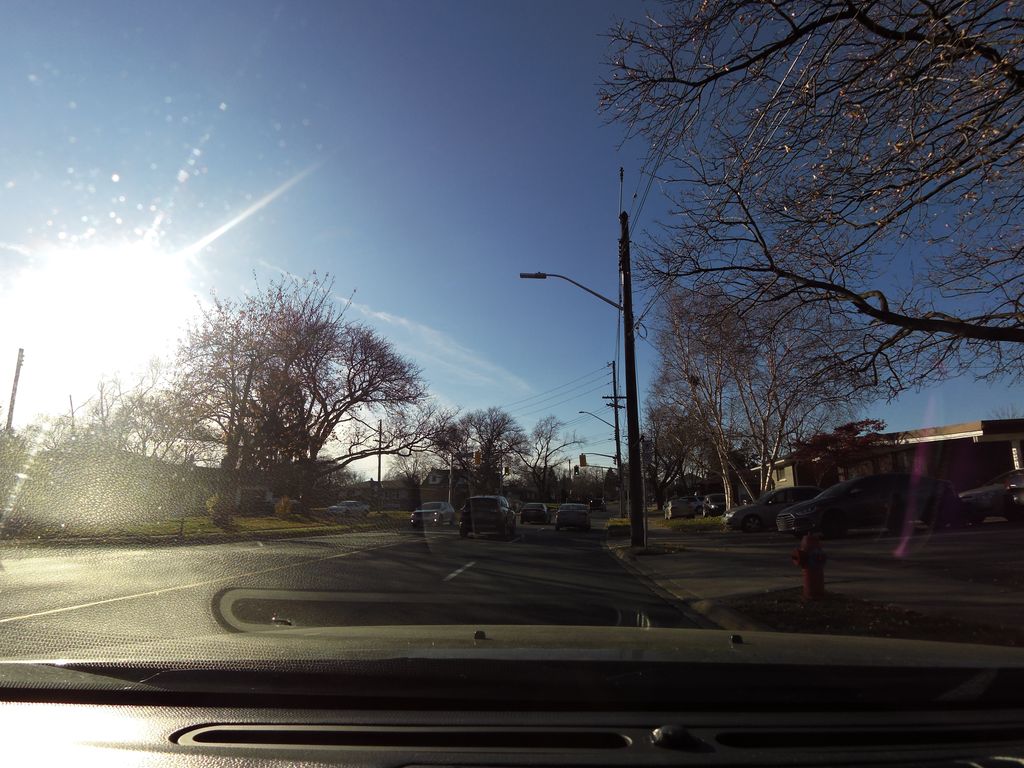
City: hamilton